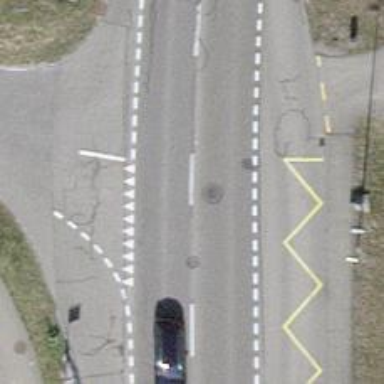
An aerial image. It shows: Bus stop with stop position for public transport.